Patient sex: M
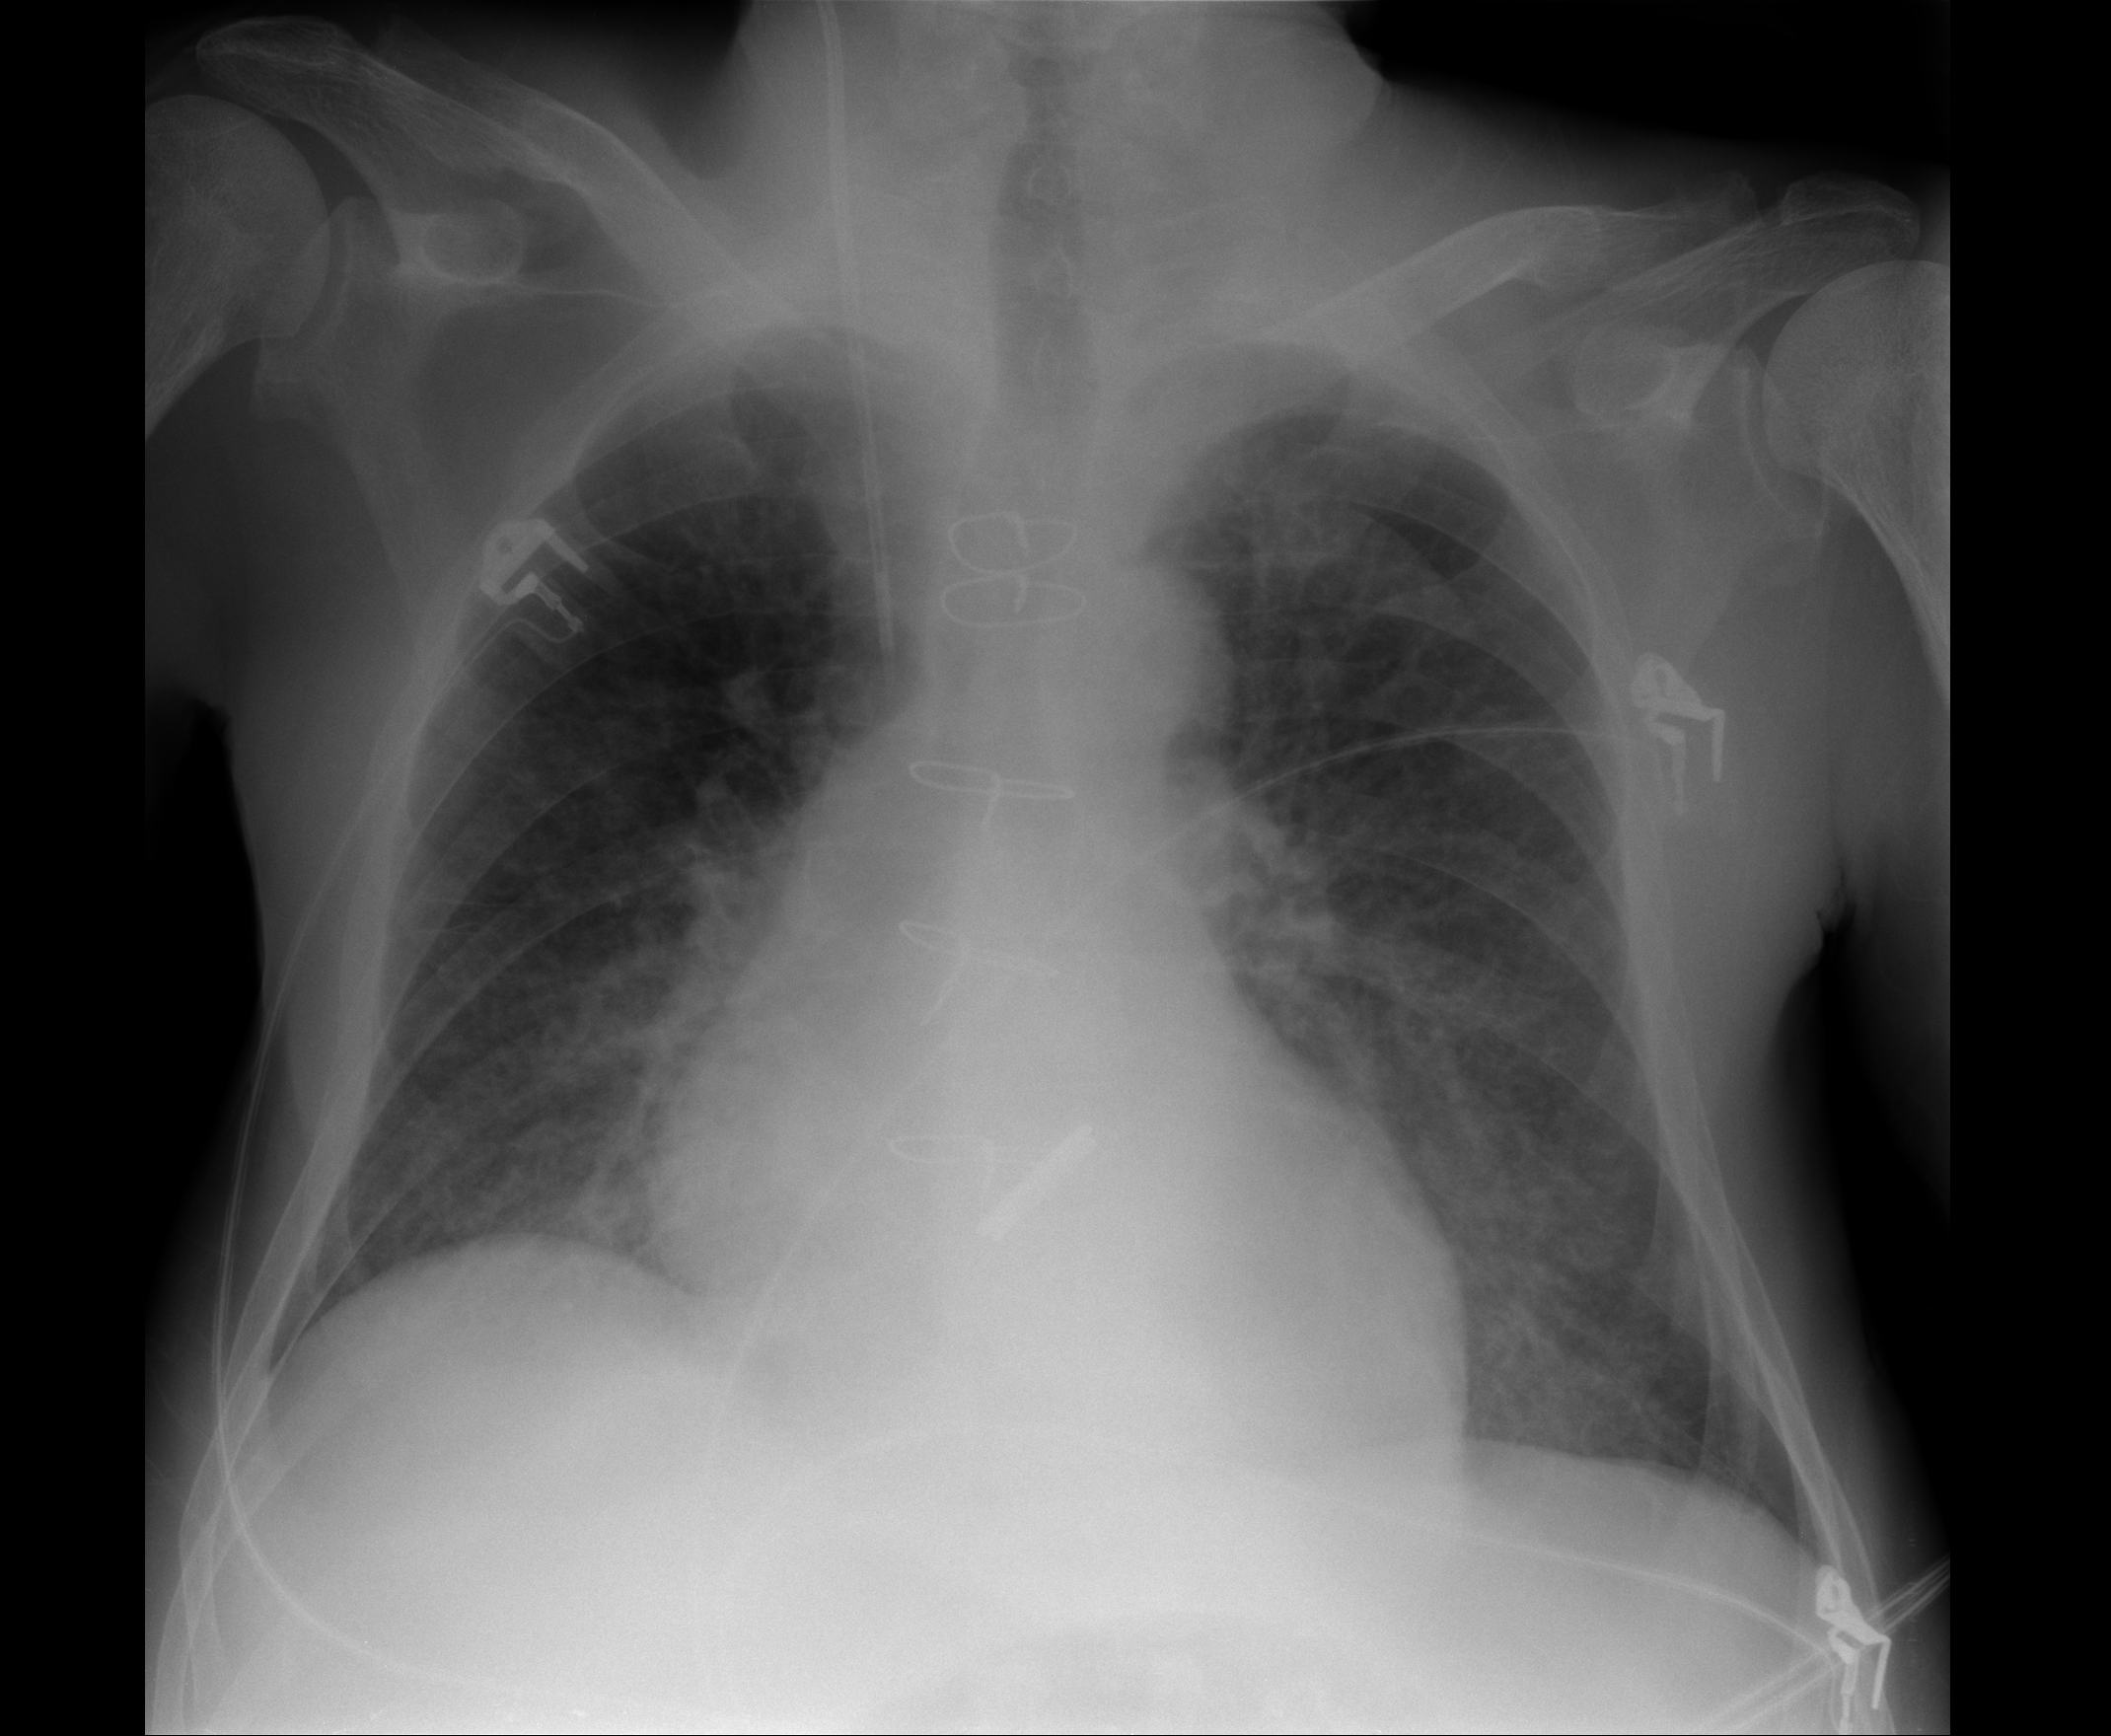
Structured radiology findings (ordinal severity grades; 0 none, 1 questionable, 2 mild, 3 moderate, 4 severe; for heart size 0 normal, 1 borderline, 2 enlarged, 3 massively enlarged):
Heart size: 2
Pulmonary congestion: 2
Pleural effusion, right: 0
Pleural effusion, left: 0
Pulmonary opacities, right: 2
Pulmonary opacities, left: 2
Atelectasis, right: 2
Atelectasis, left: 2